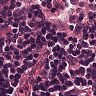
Metastatic tissue present: no